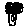
Label: tree